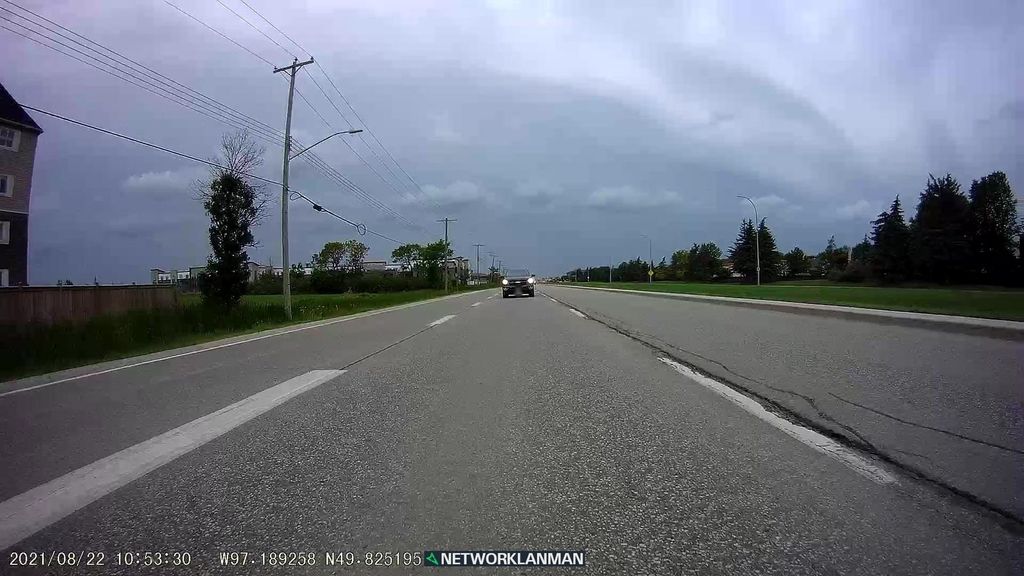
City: winnipeg